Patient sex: M
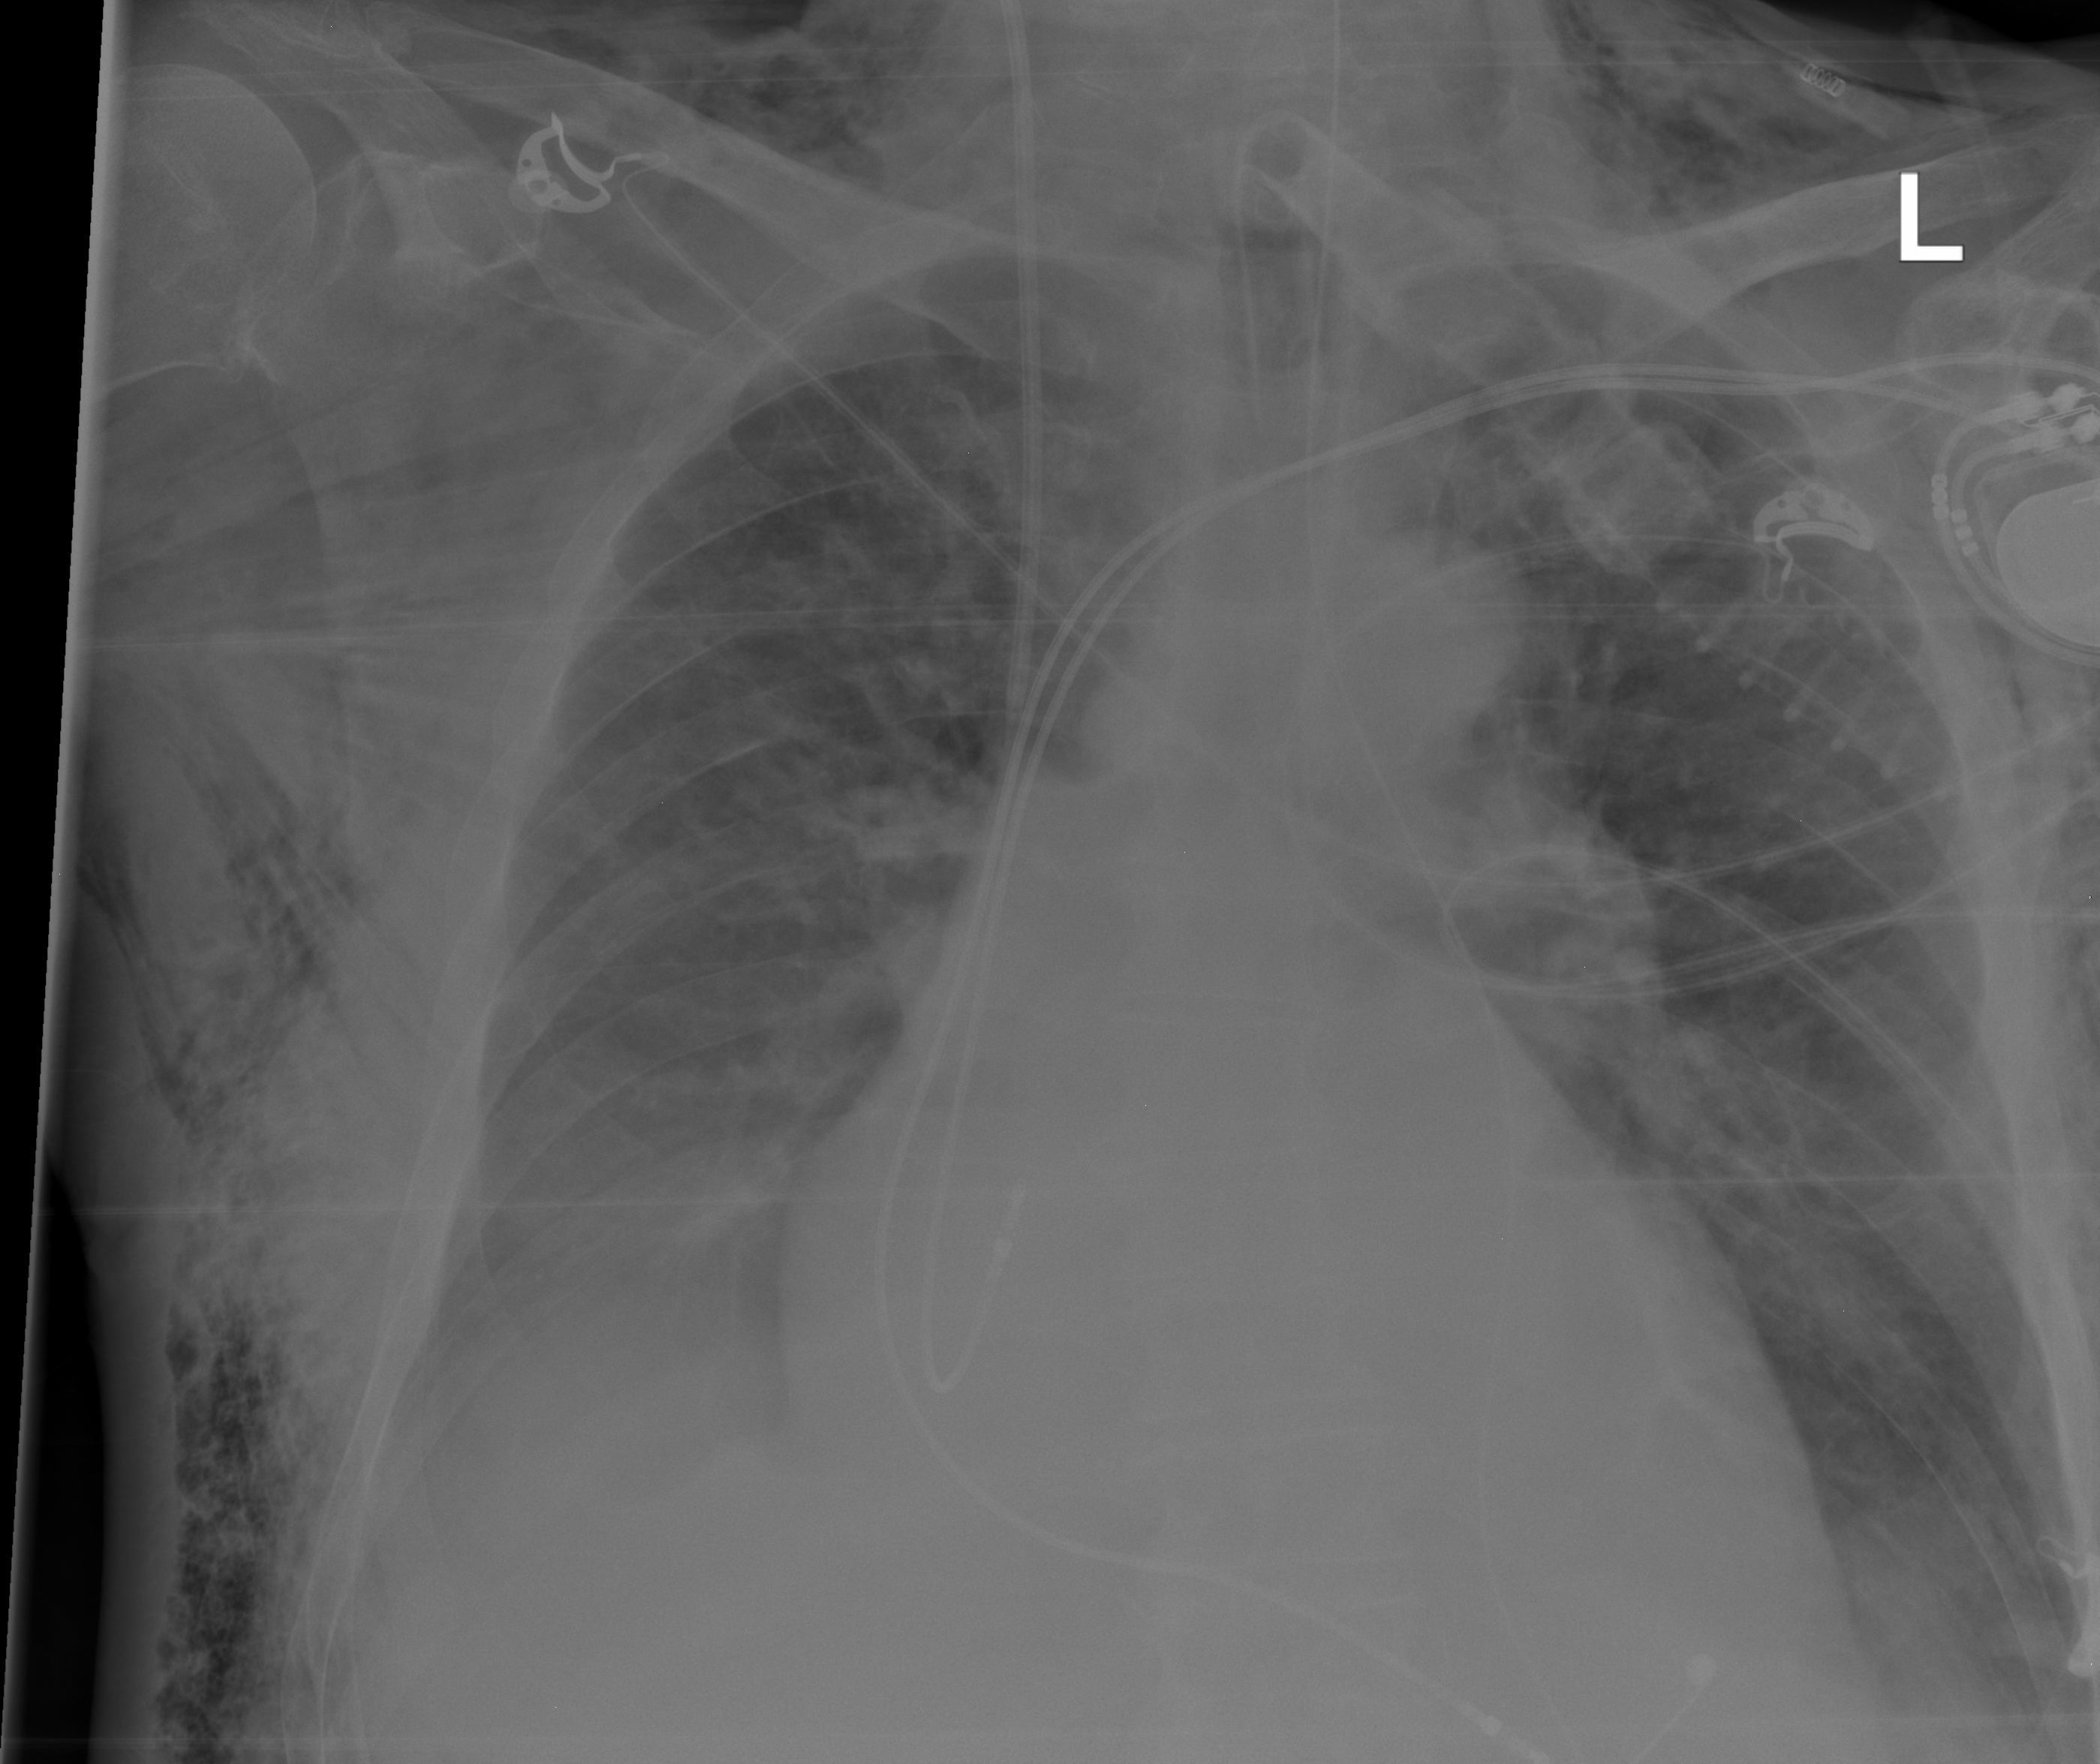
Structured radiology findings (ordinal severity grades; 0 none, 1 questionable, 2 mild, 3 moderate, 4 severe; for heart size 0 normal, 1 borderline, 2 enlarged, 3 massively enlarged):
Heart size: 2
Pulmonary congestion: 0
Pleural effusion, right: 0
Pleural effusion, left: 0
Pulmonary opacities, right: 0
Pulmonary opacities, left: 0
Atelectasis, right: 2
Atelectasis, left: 0